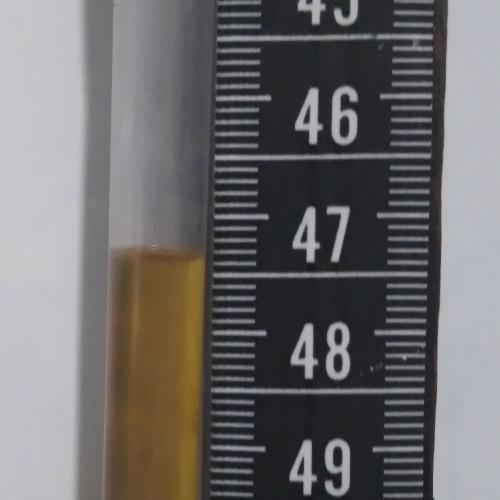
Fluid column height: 47.3 cm